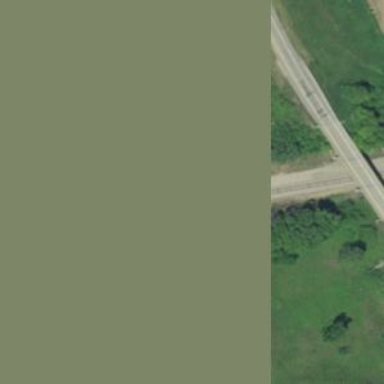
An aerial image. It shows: Bridge over motorway.